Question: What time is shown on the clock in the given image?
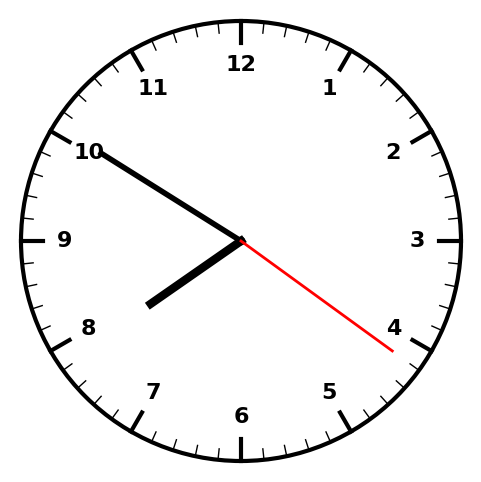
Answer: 07:50:21